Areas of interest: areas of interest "Traffic and Vehicle Management"
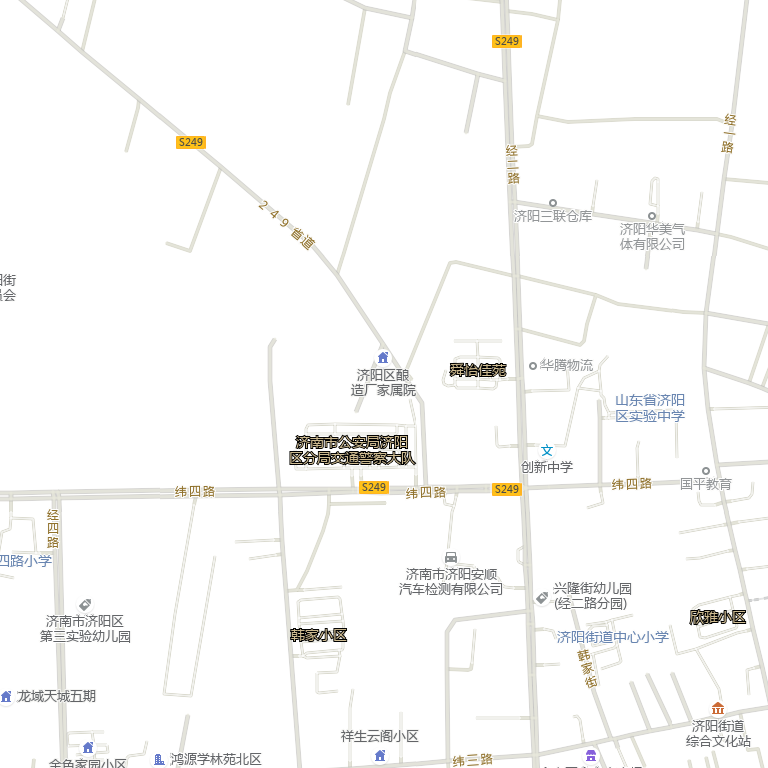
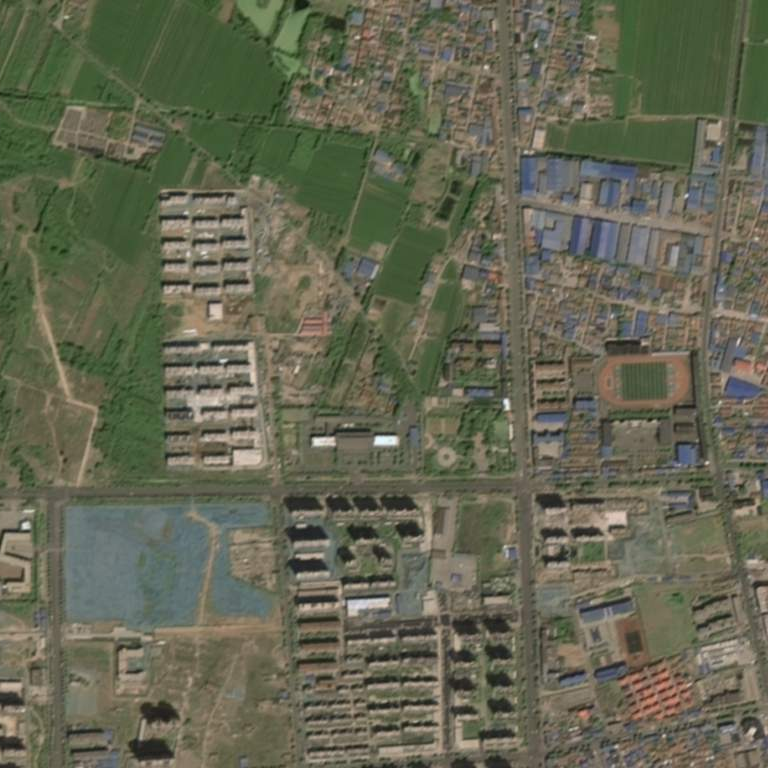